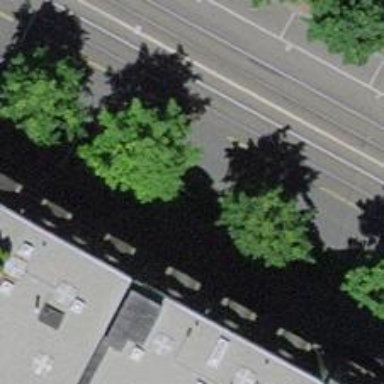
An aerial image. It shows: Tree-lined avenue.